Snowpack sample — Buffalo Mountain, Silverthorne, Colorado, USA (2/22/26, 2:02 PM MST)
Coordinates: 39.622, -106.113
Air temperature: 33 °F
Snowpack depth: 63 cm
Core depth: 50 cm
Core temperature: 26.6 °F
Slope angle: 11°, slope face: 116°
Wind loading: low
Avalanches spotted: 0
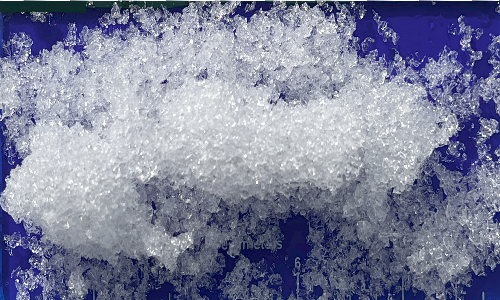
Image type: core
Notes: In a firebreak similar to site 1, minimal wind loading with no spotted avalanches (not many faces in view though)